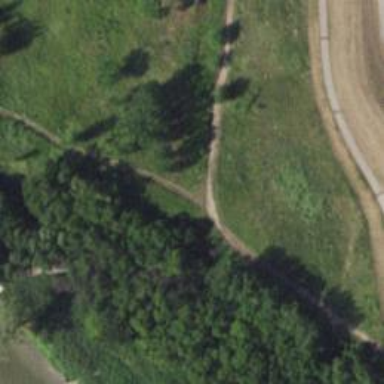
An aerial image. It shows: Track road with track cycleway.